Question: Suppose I have a VIM plugin that is very useful, but it generates a lot of errors/warnings that I don't care for.
How can I ignore all errors from that plugin? I just want to be disturbed by these messages anymore.
Is there any setting/function call that turns off such things?
I know that the best thing would be to report this as issue, but how can I just make them not appear?
Example of errors:
>
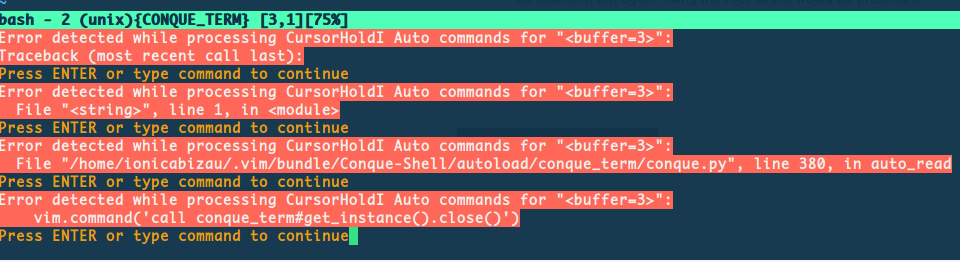
Answer: Well, I would definitely look into the root cause of the errors, as it might affect the plugin's functionality. At least this should allow you to send a precise bug report to the plugin's author.
Errors and warnings can be suppressed via the ':silent!' (note the '!') command. Basically, any Ex command can be prefixed with it. So, if you have a ':TroublesomeCommand', you can silence the errors via
'''
:silent! TroublesomeCommand
'''
To silence the plugin (if you really must), you can might be able to redefine its mappings (to include ':silent!') and commands, but the use of '<SID>' may force you to modify the plugin itself. In that case, you can also put the ':silent!' directly before the offending command (the error should include its location), but again, fixing the root cause would be preferable.